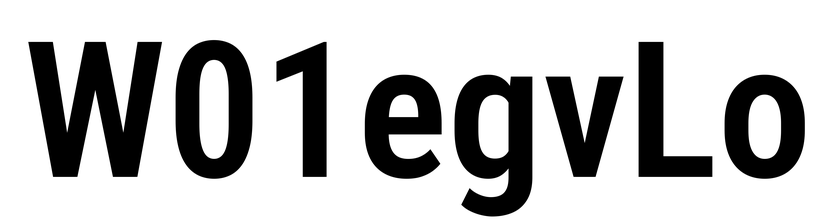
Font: Roboto_Condensed_SemiBold